Interaction volume radius: 5 \u00c5
Interaction volume height: 30 \u00c5
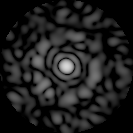
Disorder parameter: 0.8207